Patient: sex M, age 48
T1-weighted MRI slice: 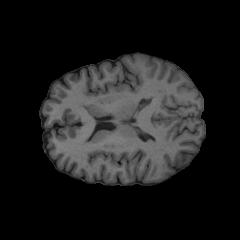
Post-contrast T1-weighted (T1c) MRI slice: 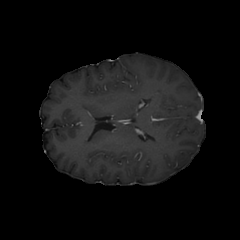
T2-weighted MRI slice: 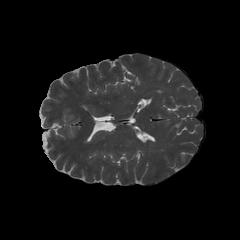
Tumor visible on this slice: no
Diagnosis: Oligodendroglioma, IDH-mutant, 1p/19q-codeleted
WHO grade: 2